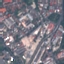
Land use / land cover: Industrial